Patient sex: M
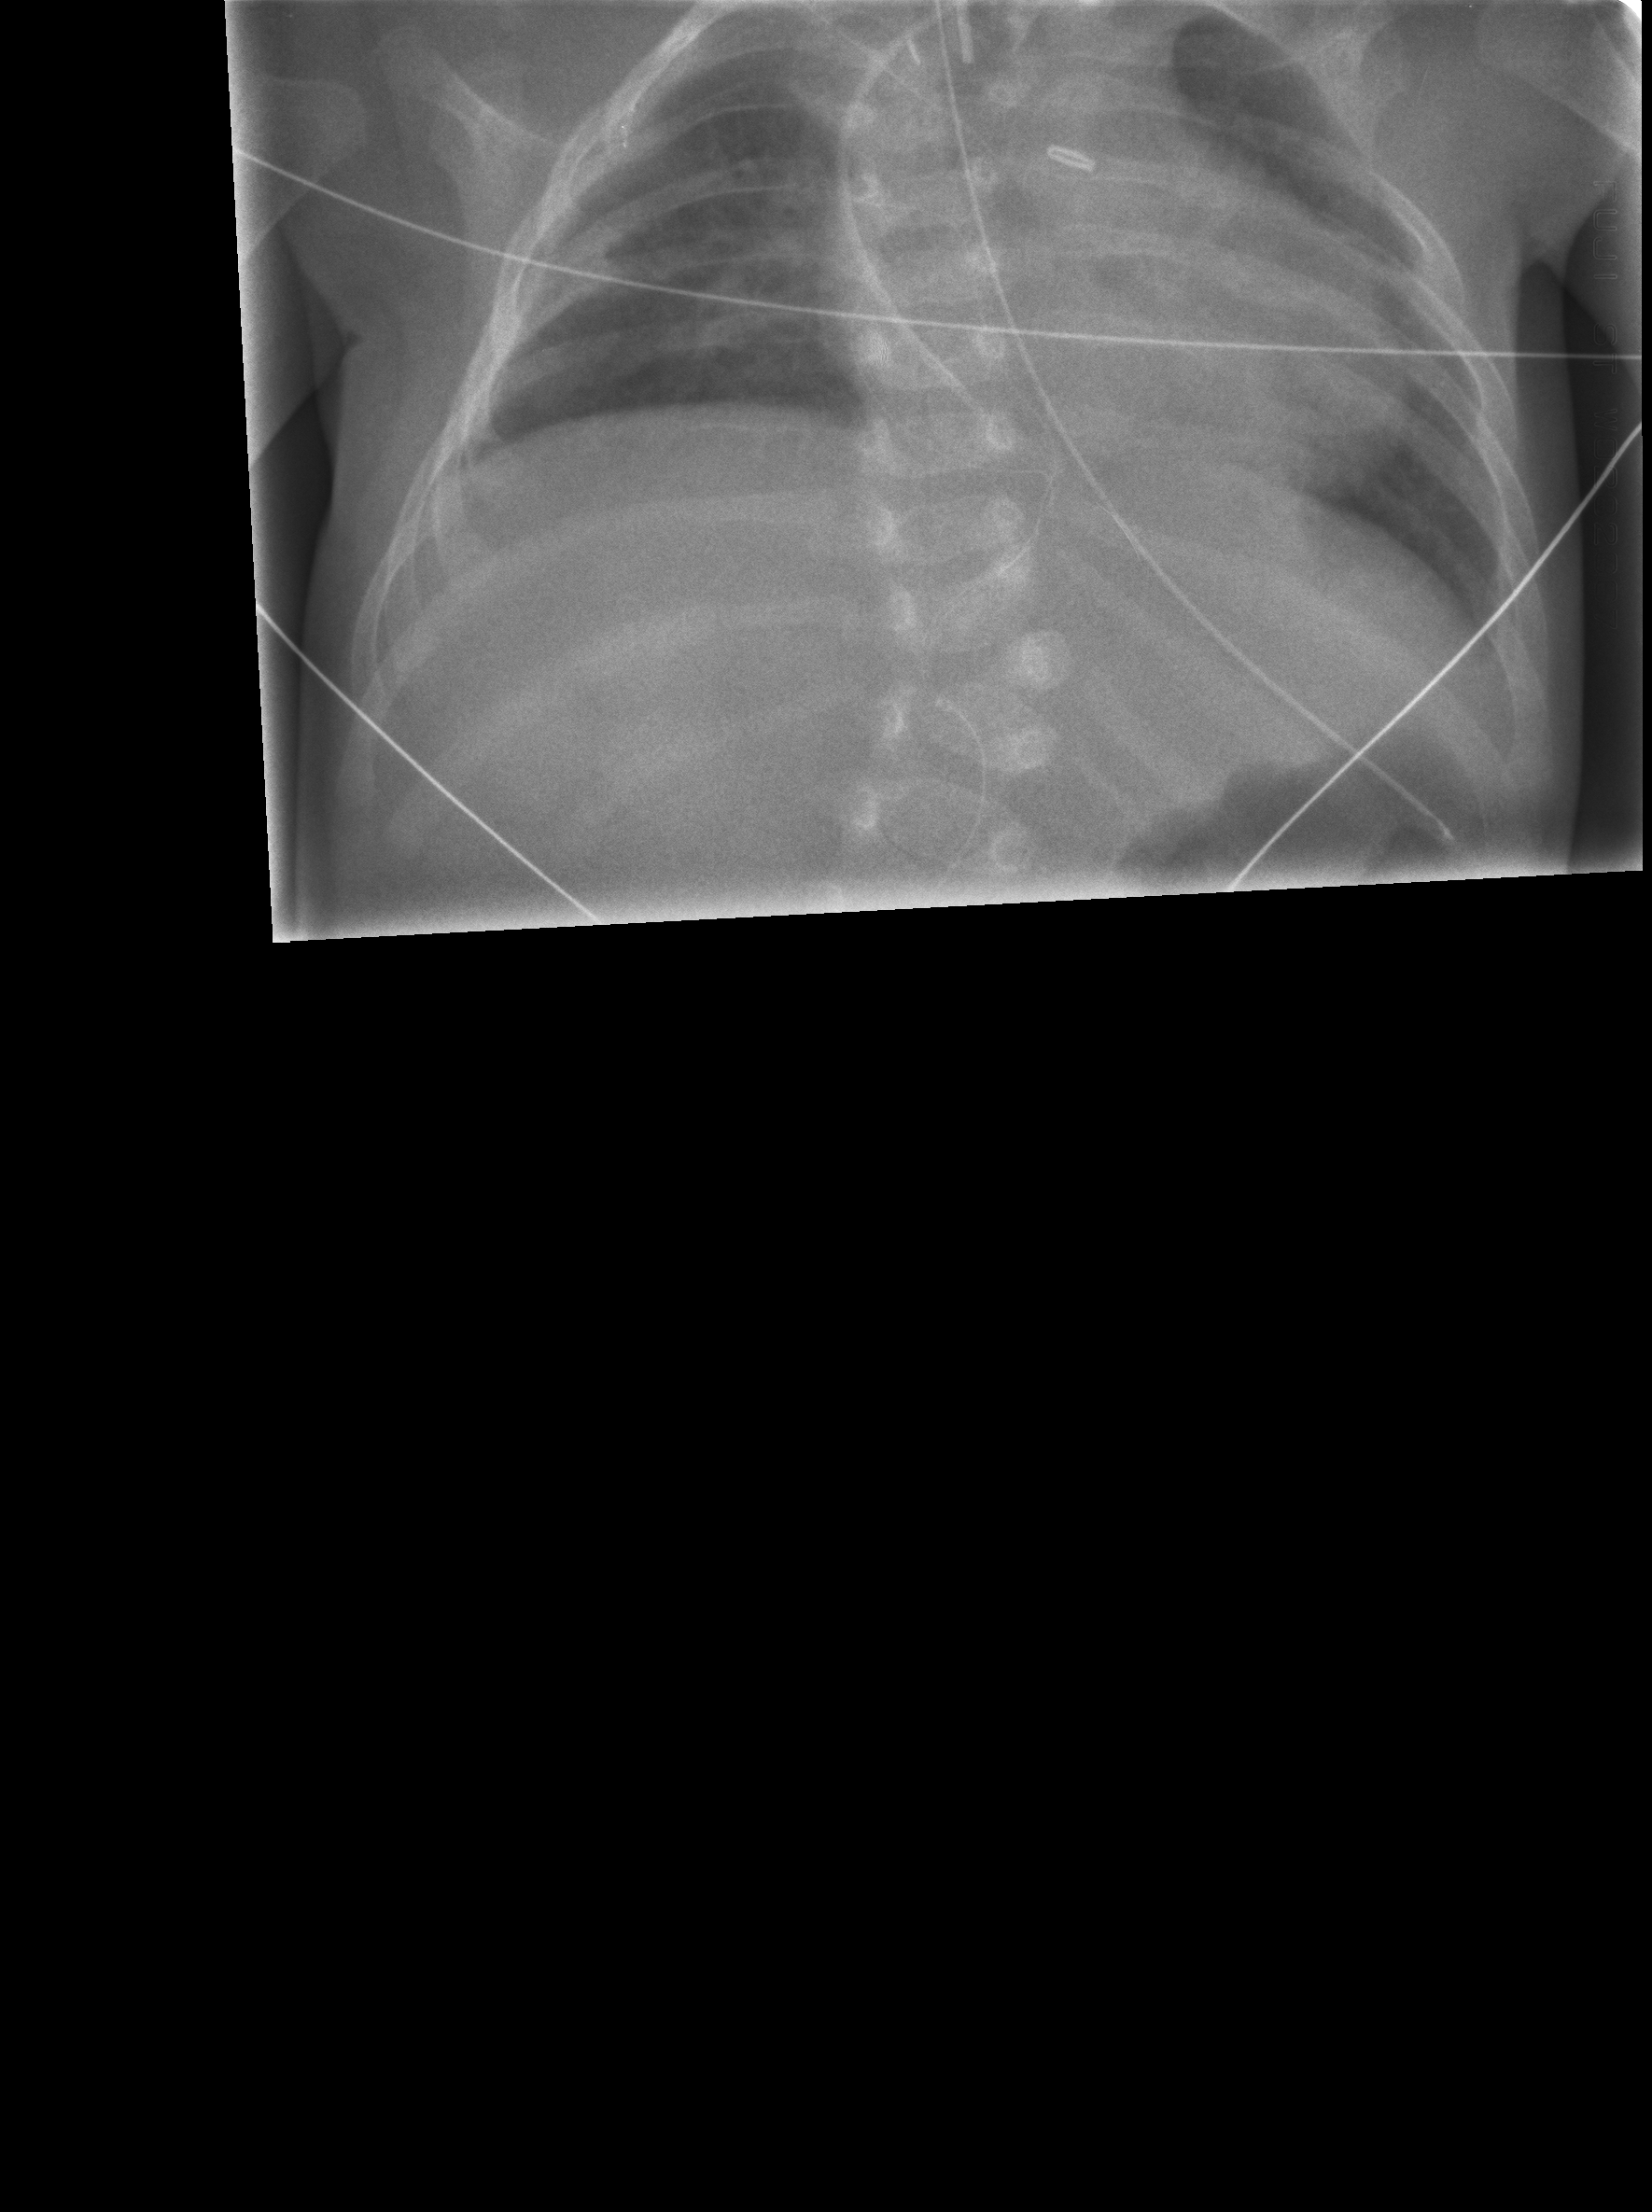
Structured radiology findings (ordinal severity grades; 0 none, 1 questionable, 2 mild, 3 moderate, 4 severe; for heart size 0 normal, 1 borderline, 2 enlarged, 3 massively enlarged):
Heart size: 2
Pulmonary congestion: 0
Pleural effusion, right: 0
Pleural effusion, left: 0
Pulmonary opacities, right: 0
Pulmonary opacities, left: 0
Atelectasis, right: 2
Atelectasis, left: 0